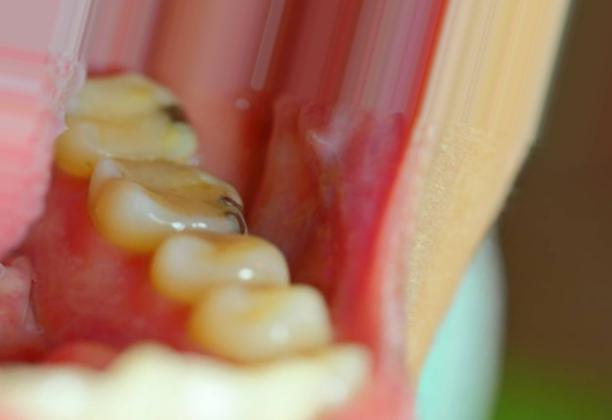
Condition: Caries